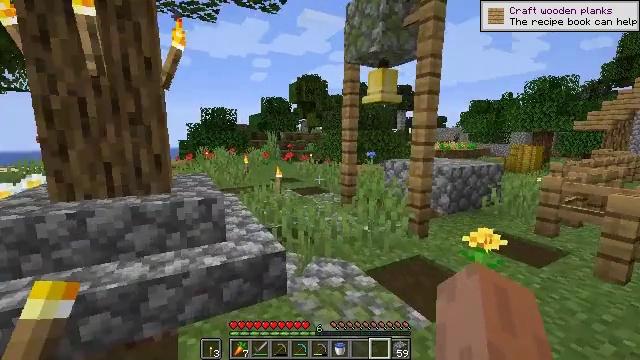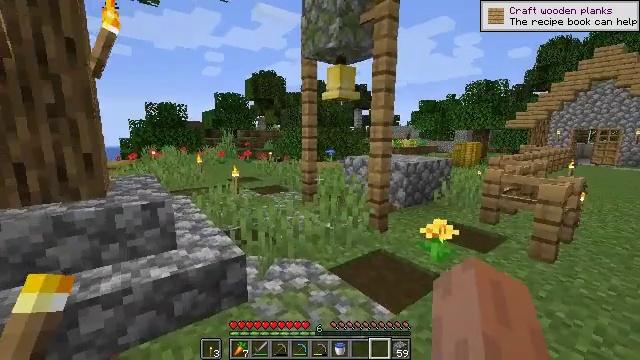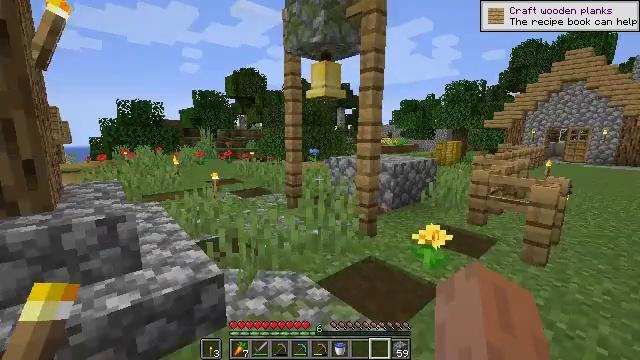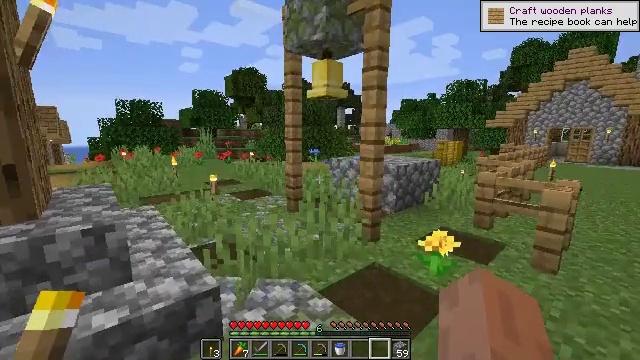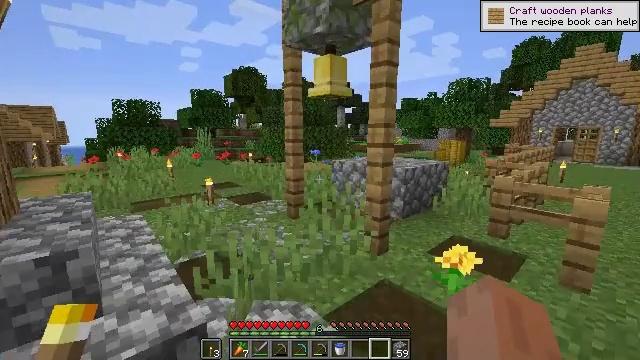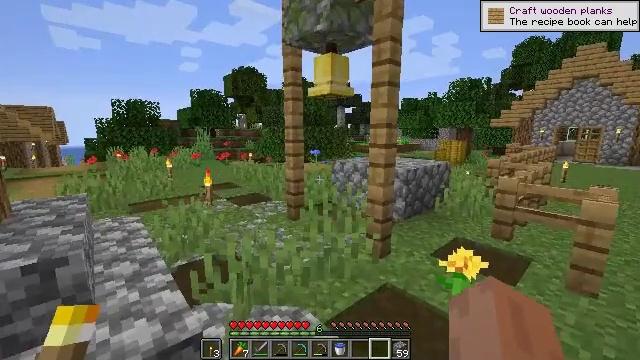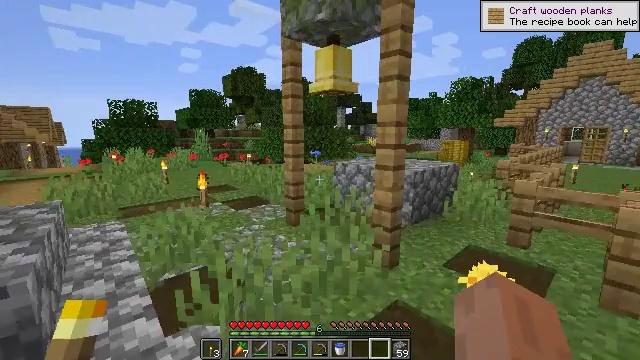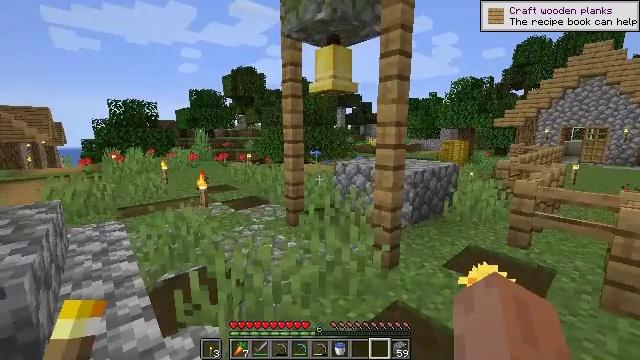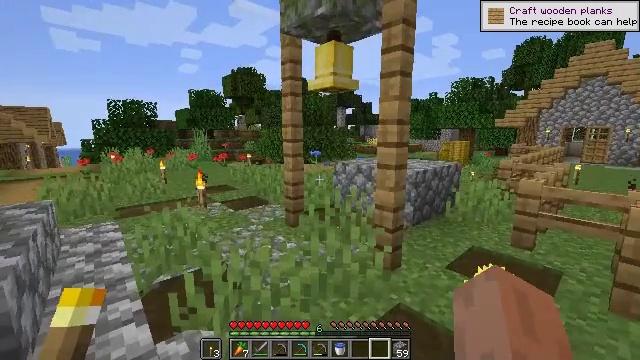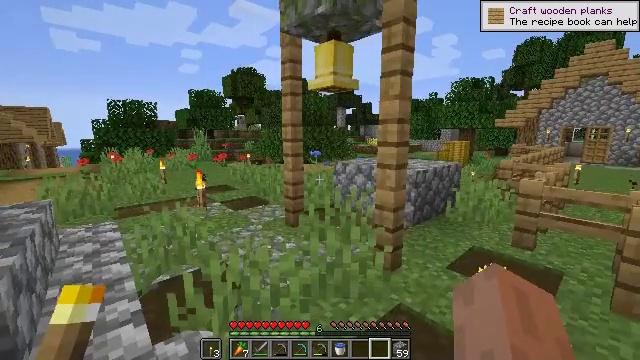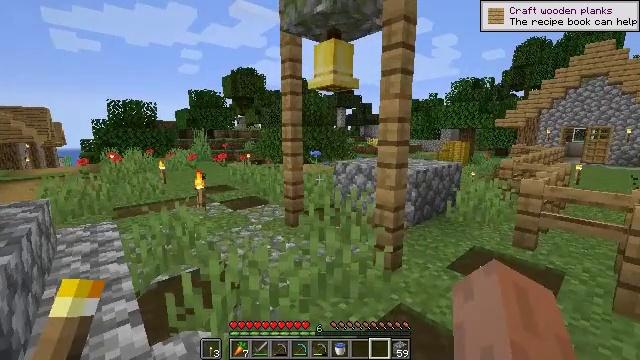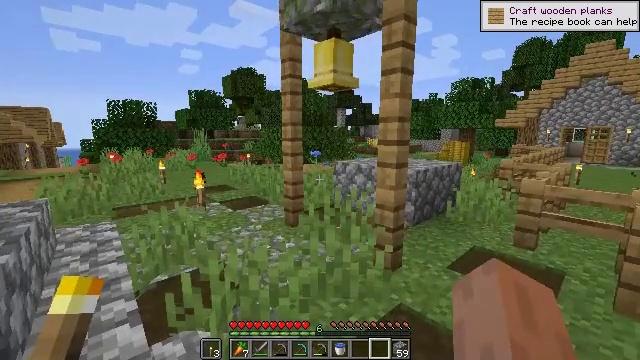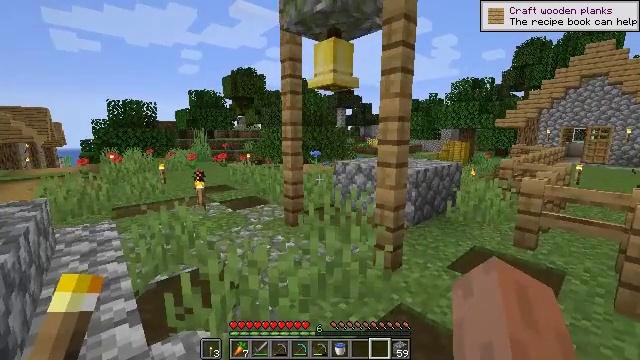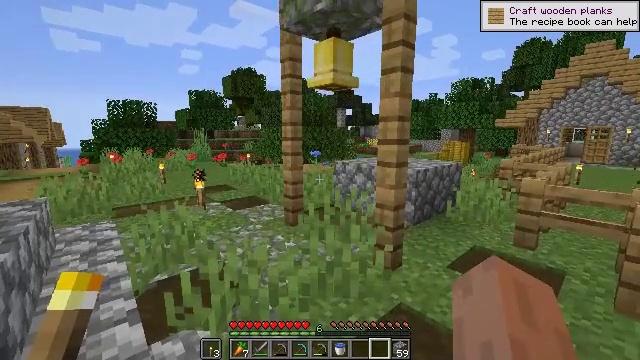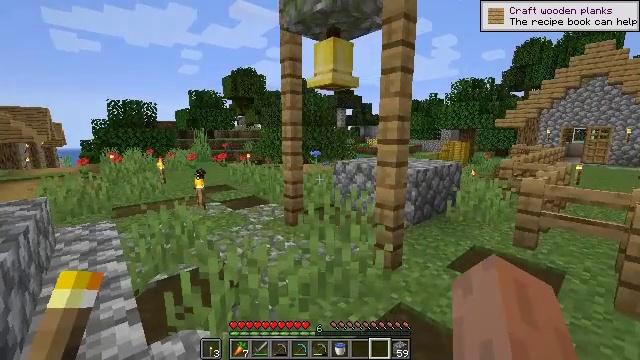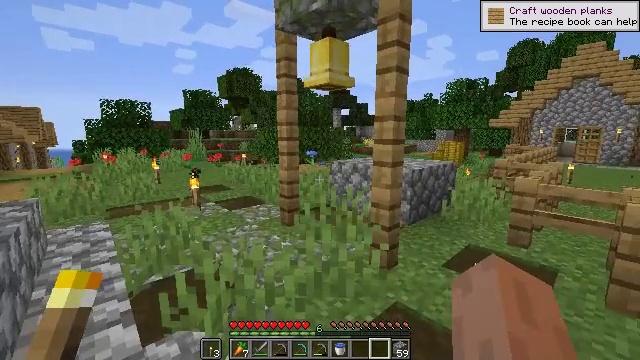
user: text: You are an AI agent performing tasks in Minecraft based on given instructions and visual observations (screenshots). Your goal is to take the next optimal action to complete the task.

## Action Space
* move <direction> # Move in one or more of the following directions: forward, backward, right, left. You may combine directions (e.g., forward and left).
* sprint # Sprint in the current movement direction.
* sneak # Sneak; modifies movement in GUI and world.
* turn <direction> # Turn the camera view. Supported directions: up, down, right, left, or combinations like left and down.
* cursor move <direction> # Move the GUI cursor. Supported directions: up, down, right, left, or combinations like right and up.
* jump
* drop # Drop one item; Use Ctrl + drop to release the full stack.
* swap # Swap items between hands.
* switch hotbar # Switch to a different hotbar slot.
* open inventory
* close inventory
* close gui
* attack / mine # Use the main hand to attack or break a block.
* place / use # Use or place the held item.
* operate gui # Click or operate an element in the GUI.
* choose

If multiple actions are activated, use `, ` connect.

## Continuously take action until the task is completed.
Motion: motion action
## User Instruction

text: Craft a powerful diamond sword.
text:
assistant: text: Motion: move forward, turn right
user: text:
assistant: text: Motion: move forward, turn right
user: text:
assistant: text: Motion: move forward
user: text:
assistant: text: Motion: move forward
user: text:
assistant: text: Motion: move forward
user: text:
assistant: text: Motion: no_op
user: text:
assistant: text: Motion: no_op
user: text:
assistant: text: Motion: no_op
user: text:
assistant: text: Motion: no_op
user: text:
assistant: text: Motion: no_op
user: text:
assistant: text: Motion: no_op
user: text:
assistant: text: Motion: no_op
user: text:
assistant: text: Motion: no_op
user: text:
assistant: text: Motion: no_op
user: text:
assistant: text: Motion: no_op
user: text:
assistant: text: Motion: turn right
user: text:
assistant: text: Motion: turn right and down
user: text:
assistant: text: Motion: move forward, turn right
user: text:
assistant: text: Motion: move forward, turn right
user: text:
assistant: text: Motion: move forward, turn right
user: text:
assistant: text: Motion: move forward, turn right
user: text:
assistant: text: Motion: move forward, turn right
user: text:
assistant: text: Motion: move forward, turn right
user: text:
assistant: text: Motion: move forward
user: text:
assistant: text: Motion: move forward
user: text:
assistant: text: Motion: move forward
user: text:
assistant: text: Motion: move forward
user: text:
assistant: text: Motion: move forward, turn left and up
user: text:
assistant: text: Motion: move forward, turn left
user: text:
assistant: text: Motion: move forward, turn left